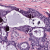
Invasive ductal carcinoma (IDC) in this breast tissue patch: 1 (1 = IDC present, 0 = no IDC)